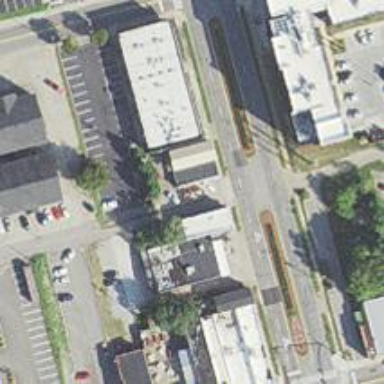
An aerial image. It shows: Asphalt alley designated as service road.